Aerial crown-view tile of a tropical tree (Barro Colorado Island, Panama), acquired 20250124:
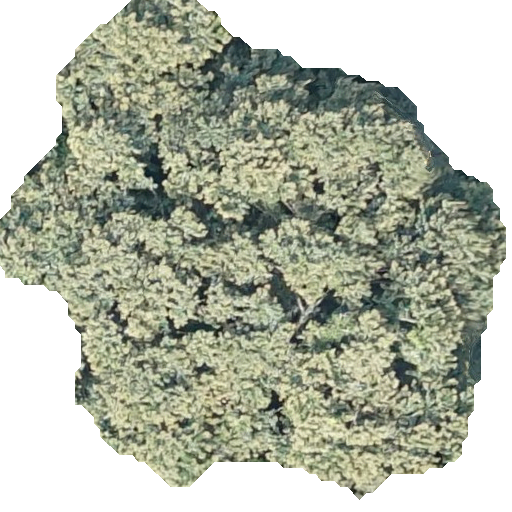
Species: Luehea seemannii
GBIF accepted scientific name: Luehea seemannii
Crown area: 259.53 m²